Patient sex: M
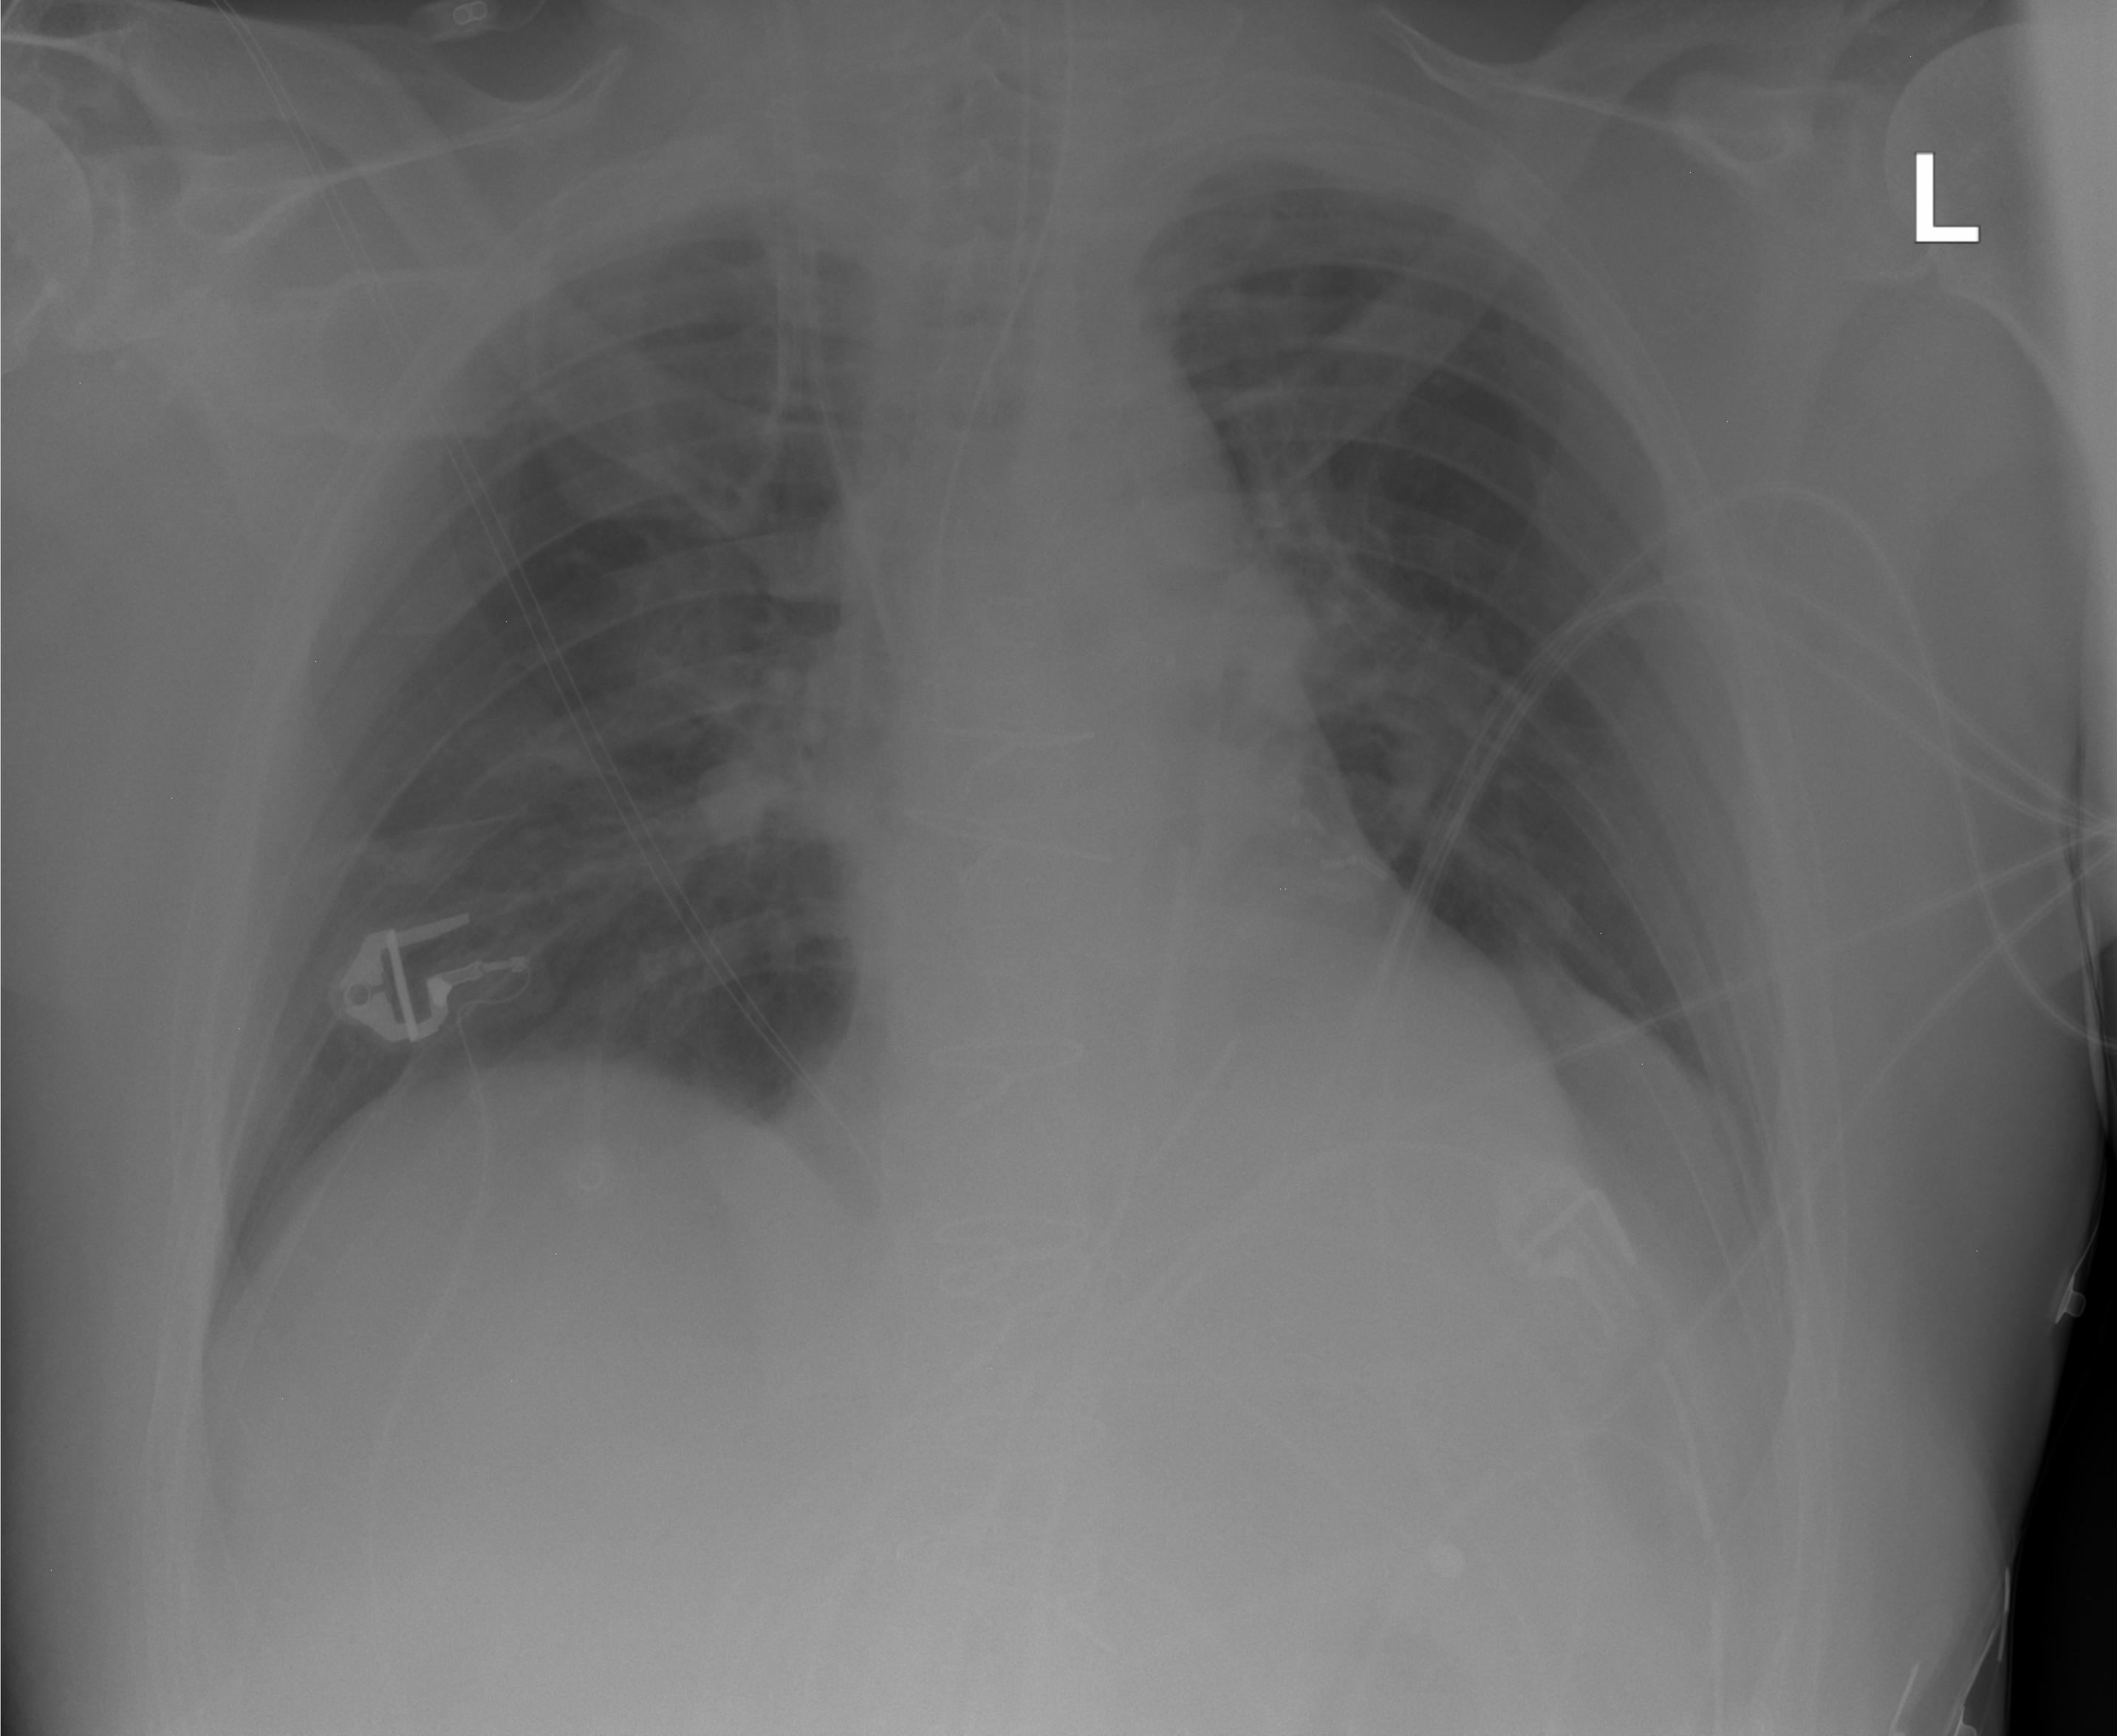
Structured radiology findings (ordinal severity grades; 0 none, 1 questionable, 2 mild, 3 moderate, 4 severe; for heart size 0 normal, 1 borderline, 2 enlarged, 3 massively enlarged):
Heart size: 0
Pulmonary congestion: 0
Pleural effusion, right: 0
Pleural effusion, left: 1
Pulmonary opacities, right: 0
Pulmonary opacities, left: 0
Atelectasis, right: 2
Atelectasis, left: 2